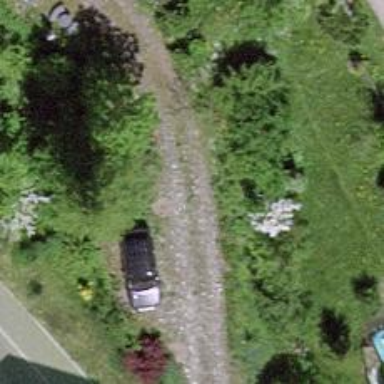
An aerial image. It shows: Driveway with surface made of sett.